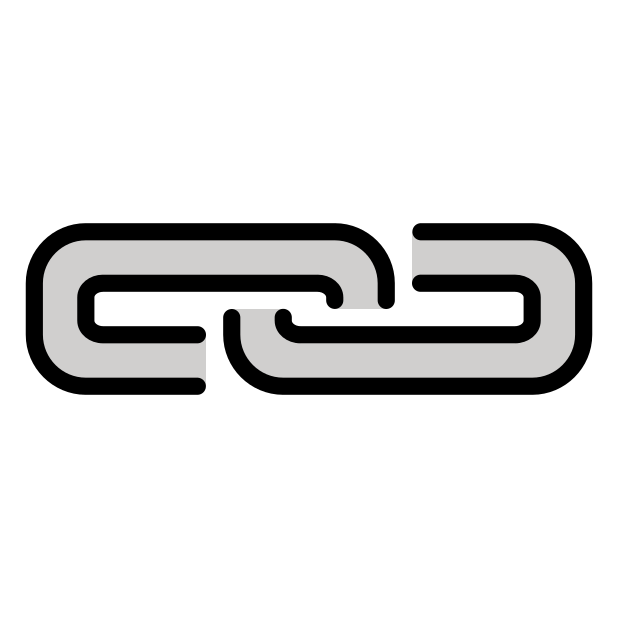
link